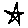
Label: star